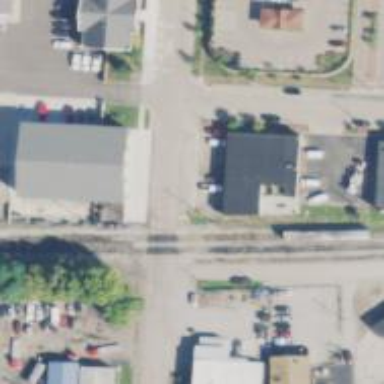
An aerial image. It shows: Level crossing along the railway.